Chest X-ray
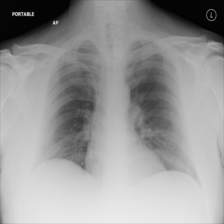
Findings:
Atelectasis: negative
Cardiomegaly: negative
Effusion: negative
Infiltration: negative
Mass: negative
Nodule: negative
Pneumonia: negative
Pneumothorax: negative
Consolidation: negative
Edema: negative
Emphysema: negative
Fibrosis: negative
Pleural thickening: negative
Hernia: negative